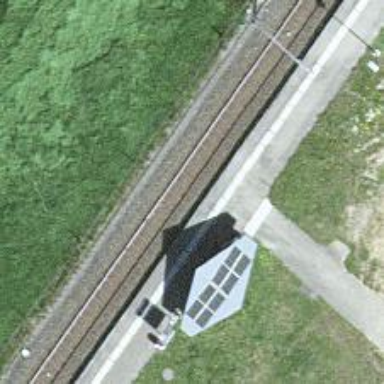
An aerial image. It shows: Stop position for public transport on the railway.